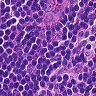
Metastatic tissue present: no